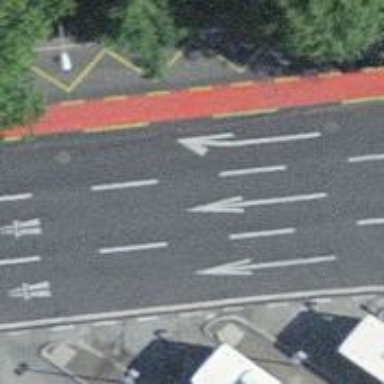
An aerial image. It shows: Unclassified road with asphalt surface. The right sidewalk also has asphalt surface.